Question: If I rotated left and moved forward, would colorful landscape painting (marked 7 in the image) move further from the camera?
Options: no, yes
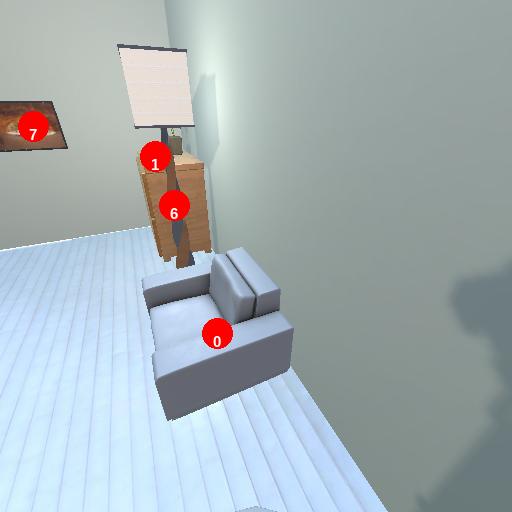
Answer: no